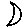
Label: moon